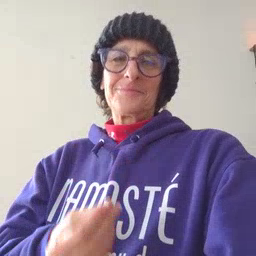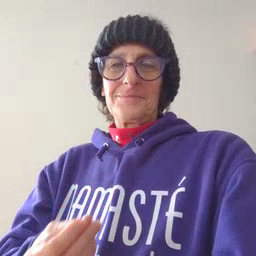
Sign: wet